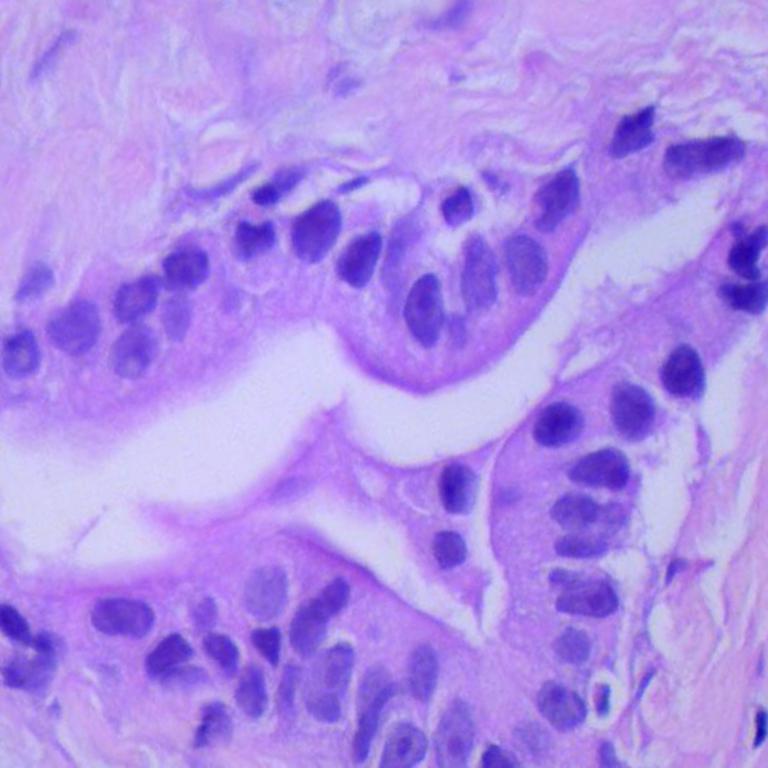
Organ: lung
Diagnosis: adenocarcinomas